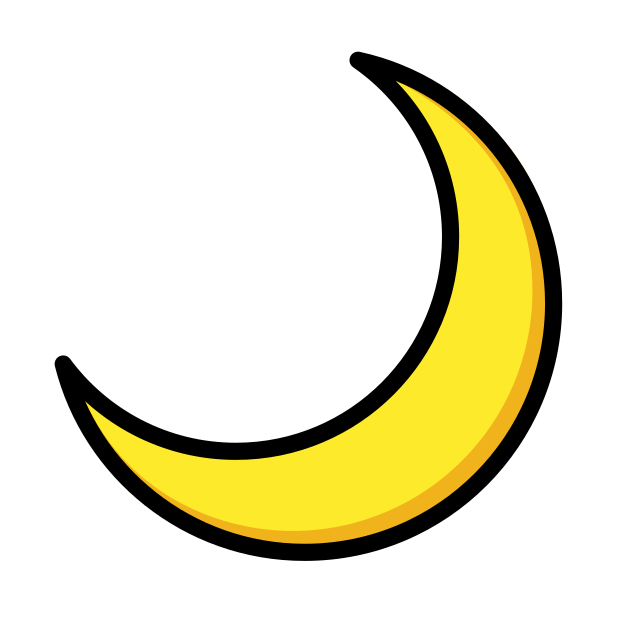
crescent moon